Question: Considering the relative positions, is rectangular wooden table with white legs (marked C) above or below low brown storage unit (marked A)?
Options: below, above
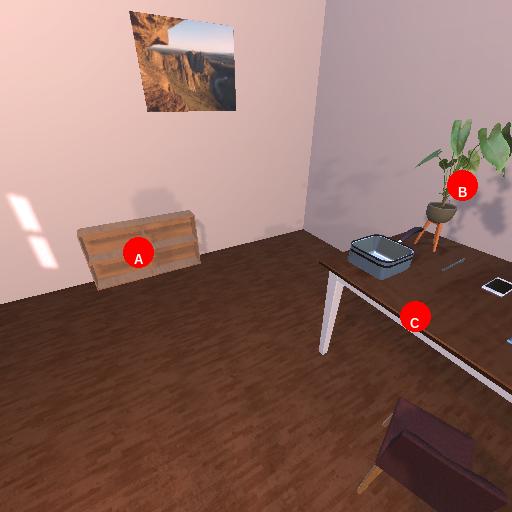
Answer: below